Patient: sex F, age 89
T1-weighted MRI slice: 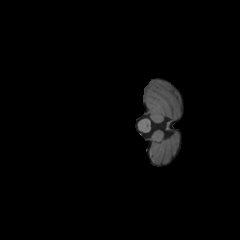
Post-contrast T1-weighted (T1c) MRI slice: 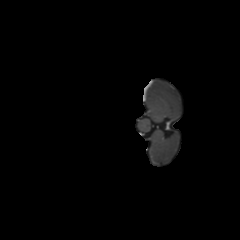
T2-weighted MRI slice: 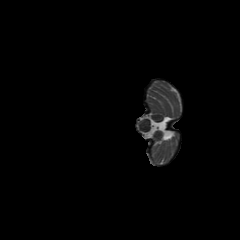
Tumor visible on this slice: no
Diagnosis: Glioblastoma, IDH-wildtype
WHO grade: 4